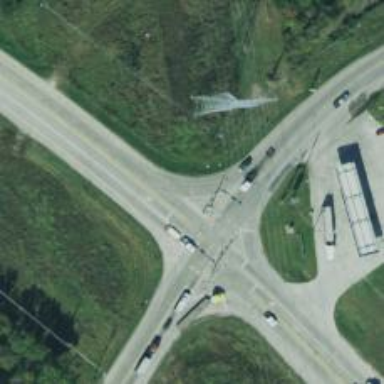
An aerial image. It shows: Secondary link road.